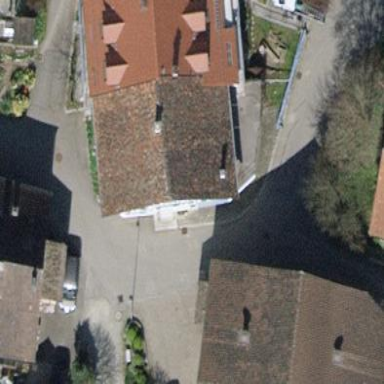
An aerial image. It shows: Terrace-style building with gabled roof.